Interaction volume radius: 5 \u00c5
Interaction volume height: 20 \u00c5
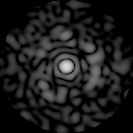
Disorder parameter: 0.8274